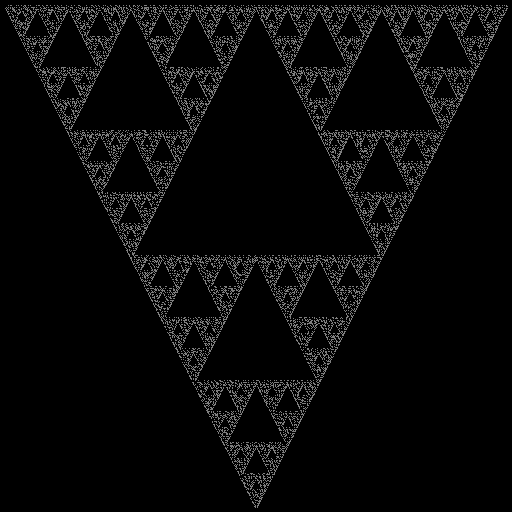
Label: sierpinski_gasket